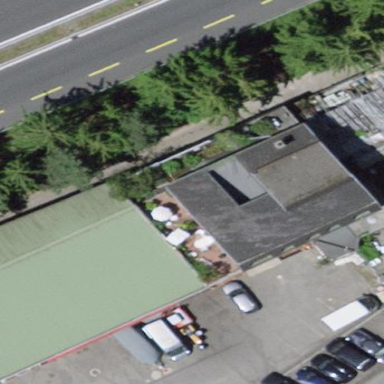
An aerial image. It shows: Industrial building.